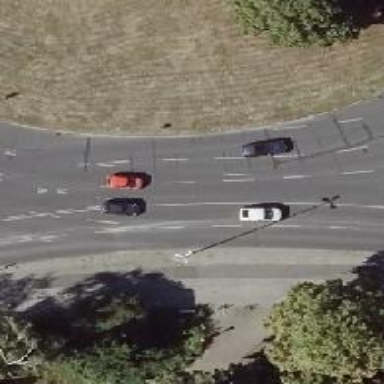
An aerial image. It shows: Secondary road with asphalt surface. The road intersects at circular junction.